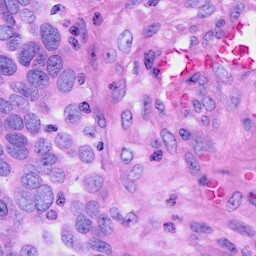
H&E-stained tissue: Ovarian